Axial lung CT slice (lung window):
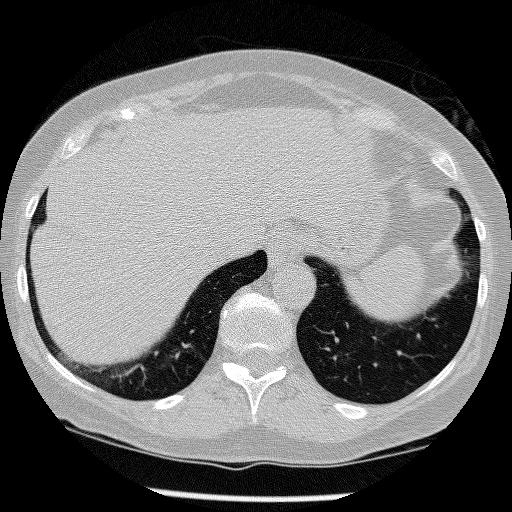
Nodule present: no